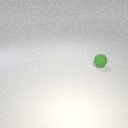
small green rubber sphere